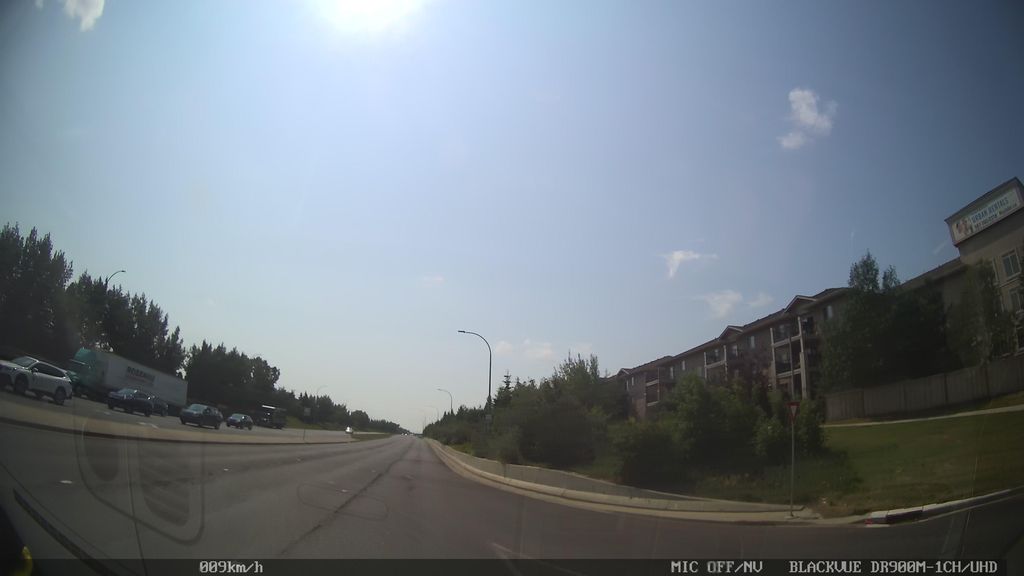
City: edmonton